Question: I need a select statement which will interrogate a list of totals and work out whether an adding combination exists within the result set that is equal to a local variable.
Example:
'''
create table #mytemptable
(
totals Decimal (19,2)
)
insert into #mytemptable (totals)
values (57.83),
(244.18),
(239.23),
(227.79),
(563.12)
select *
from #mytemptable
'''

I would now like to check if any combination(s) within the result when added will equal
'''
285.62
'''
Also, it would be nice if there were multiple instances where totals could be added to equal my variable then this would be handled and displayed in an appropriate fashion.
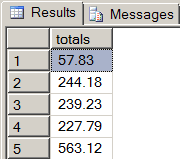
Answer: A bit convoluted but here it goes:
Basically my aim is to generate a dynamic query where one column will identify the value (first value on column A, second on column B, etc) and finally a column with the total.
After that we can do a group by with cube, which will sum all the permutations of values grouping them by the different columns. <URL>
The final result will show something like:
'''
Total A B C D E
285.62 NULL NULL NA NA NA
'''
This will indicate that 285.62 is the sum of the first and 2nd values, sorted by value
'''
DECLARE @columns varchar(max) = ''
DECLARE @allcolumns varchar(max) = ''
DECLARE @columnName varchar(1) = 'A'
DECLARE @select varchar(max) = ''
SELECT
@columns = @columns + ',''NA'' AS ' + @columnName,
@allcolumns = @allcolumns + ',' + @columnName,
@columnName = CHAR(ASCII(@columnName)+1)
FROM
#mytemptable
SET @columnName = 'A'
SELECT
@select = @select + CHAR(13) + 'UNION SELECT ' + CONVERT(varchar(100),totals) + ' AS totals' + STUFF(@columns,2+10*(ord-1),4,'''' + @columnName + ''''), @columnName = CHAR(ASCII(@columnName)+1)
FROM
(SELECT totals, ROW_NUMBER() OVER(ORDER BY totals) ord from #mytemptable)
A
SET @select = STUFF(@select,1,6,'')
SET @allcolumns = STUFF(@allcolumns, 1,1,'')
--PRINT (@select)
EXEC ( 'SELECT * FROM (
SELECT SUM(totals) AS Total, ' + @allcolumns + '
FROM (' + @select + ') A GROUP BY ' + @allcolumns + ' WITH CUBE
) sub WHERE Total = 285.62 ')
'''